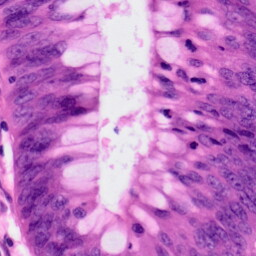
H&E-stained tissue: Colon